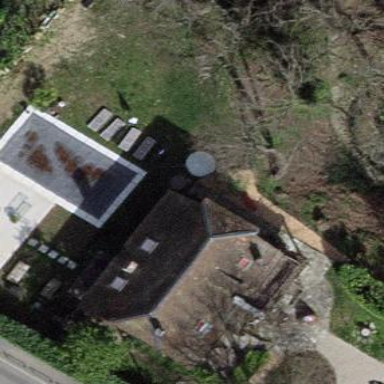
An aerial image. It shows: Garden surrounded by fence.